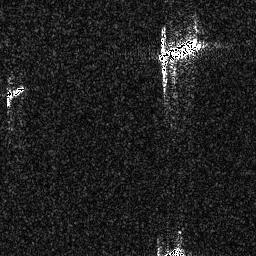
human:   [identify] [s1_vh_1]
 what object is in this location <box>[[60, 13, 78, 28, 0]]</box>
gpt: <ref>1 large ship at the top</ref>